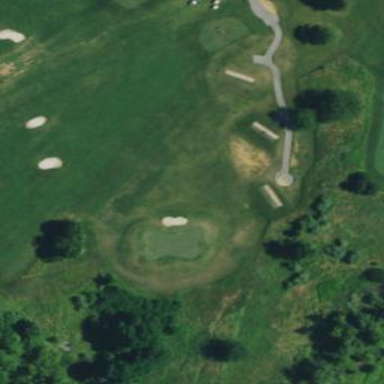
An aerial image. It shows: Driving range for golf on grass.